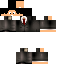
A male human skin with medium skin, wearing brown long hair dressed in a blue suit and black pants, featuring a closed mouth.